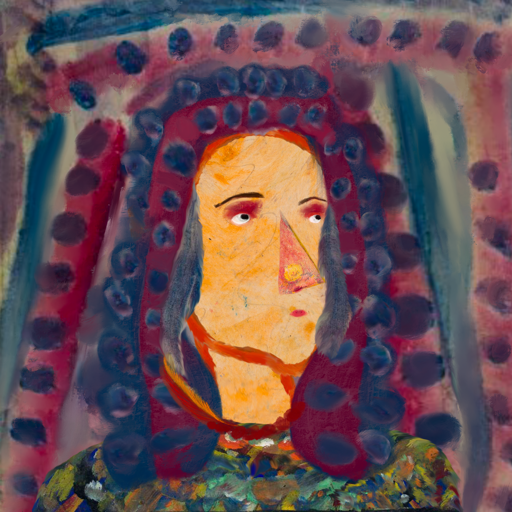
Background: HillGirl, Head And Neck Side: Experience, Face Side: Irani, Bust: An_Impression, Hair Side: Hill_Girl, Head Accessory: Blank, Second Necklace: Blank, Necklace: Pipe, Baby: Blank